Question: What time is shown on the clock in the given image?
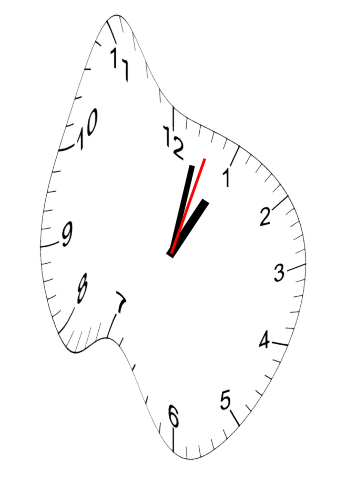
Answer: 01:02:03